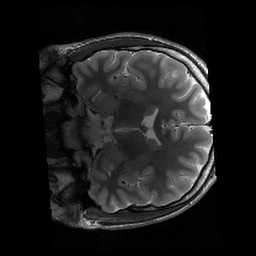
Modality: T2w
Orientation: coronal
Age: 23
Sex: male
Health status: healthy
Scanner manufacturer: siemens
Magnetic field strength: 3 T
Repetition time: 6 s
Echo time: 0.064 s